Question: There are other packages, particularly for R, that build an unrooted tree then allow you to root it by <URL>.
In contrast, in BioPython I can directly create a rooted tree without specifying the root, so I'm wondering how the root is being determined, for example from the following code.
'''
from Bio import AlignIO
alignment = AlignIO.read('mulscle-msa-aligned-105628a58654.fasta', 'fasta')
from Bio.Phylo.TreeConstruction import DistanceCalculator
calculator = DistanceCalculator('ident')
dm = calculator.get_distance(alignment)
from Bio.Phylo.TreeConstruction import DistanceTreeConstructor
constructor = DistanceTreeConstructor()
tree = constructor.upgma(dm)
from Bio import Phylo
Phylo.write(tree, 'phyloxml-7016bed7d42.xml', 'phyloxml')
'''
I made up the sequences here after the tree was built, but nonetheless this is a rooted tree built from that process.

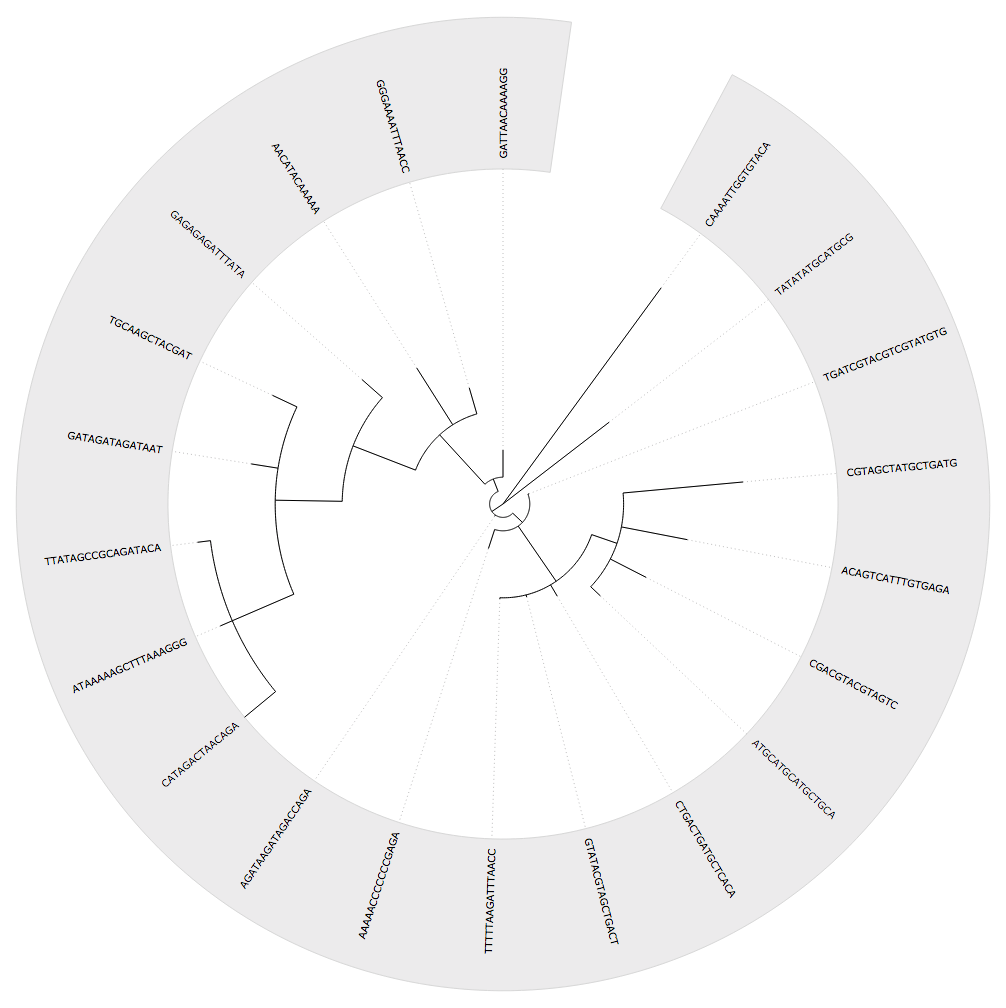
Answer: As @cel said, this is a product of the UPGMA algorithm. UPGMA creates a tree by working backward from the present (or whenever your data are from). It starts by finding the two most similar species. In theory, these species have a more recent common ancestor than any other pair of species, so they are grouped together. The similarity of their common ancestor to other species in the tree is loosely estimated by averaging each species' similarity to all members of the group.
This process continues, grouping the two most similar species (or presumed common ancestors) in the tree at each step and then recalculating similarities, until there are only two groups left. One of these groups may have only one member, in which case it can effectively be thought of as the outgroup, but they may also both have many members. The root of the tree is the common ancestor of these two groups.